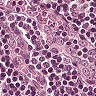
Metastatic tissue present: no